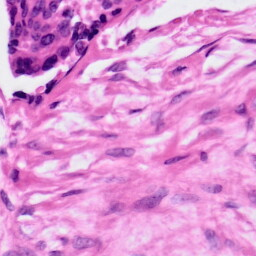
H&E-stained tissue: Ovarian